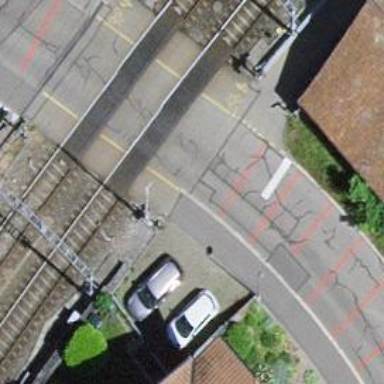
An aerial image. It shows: Full barrier level crossing on railway.